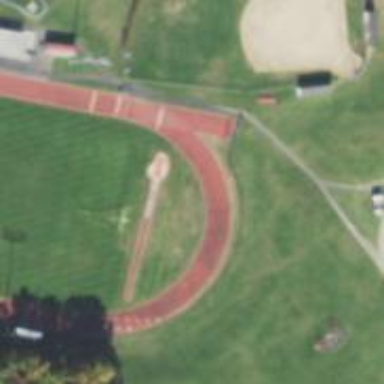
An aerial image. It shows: Athletics track located in leisure land area.